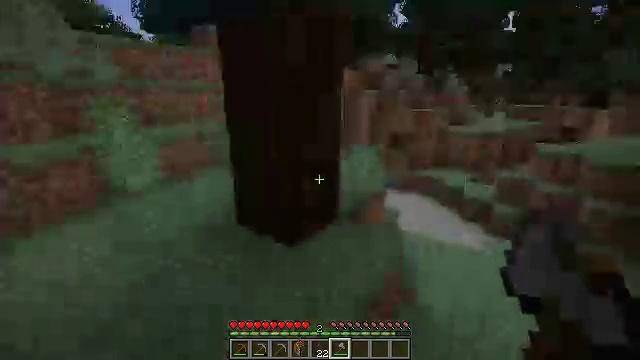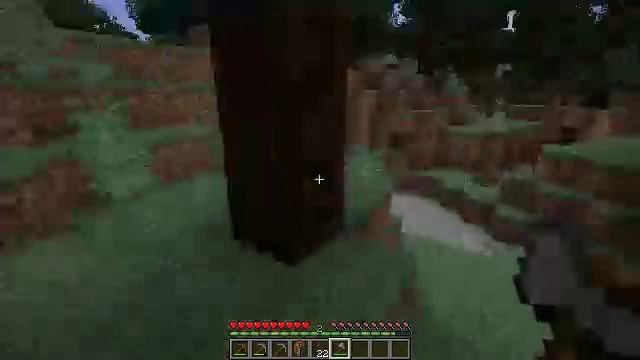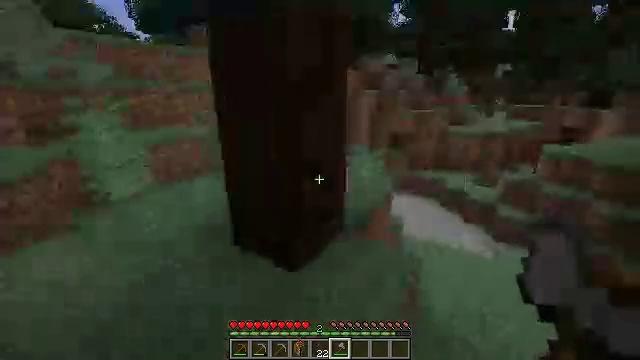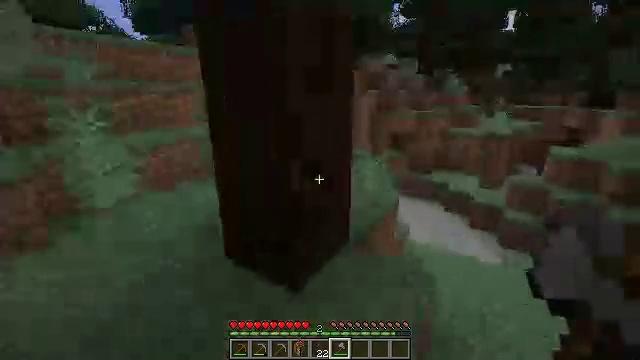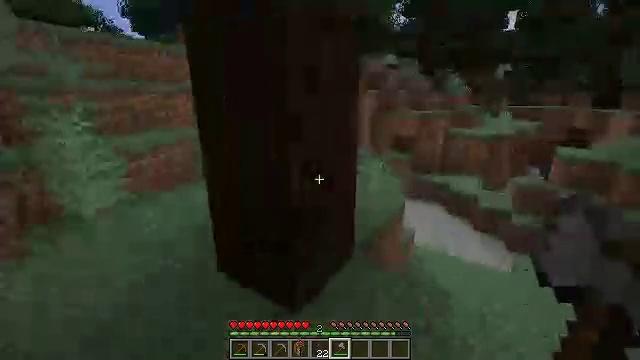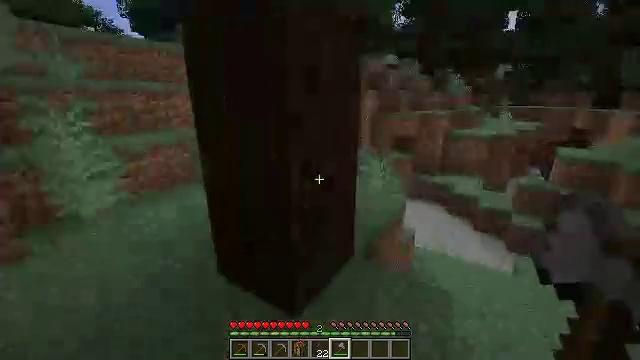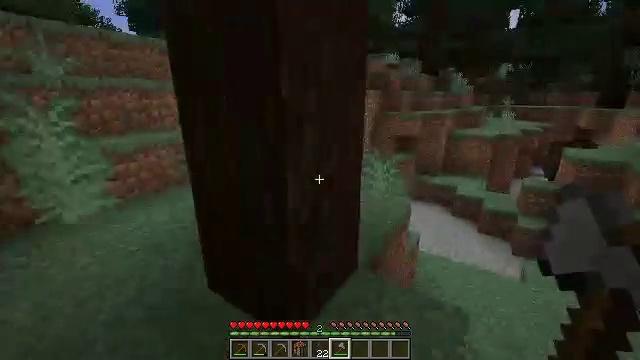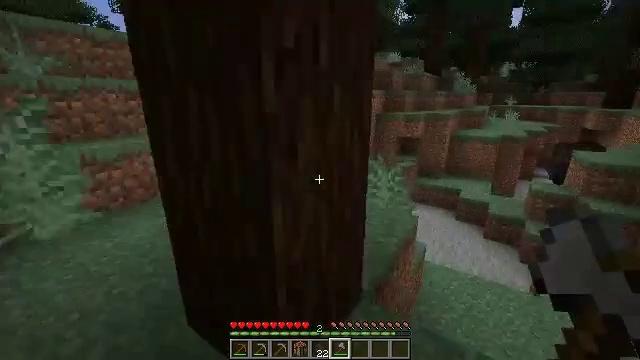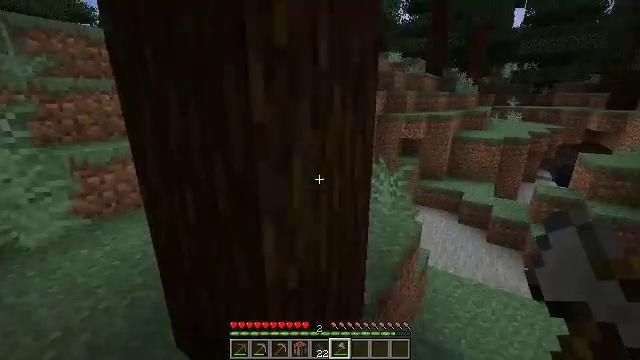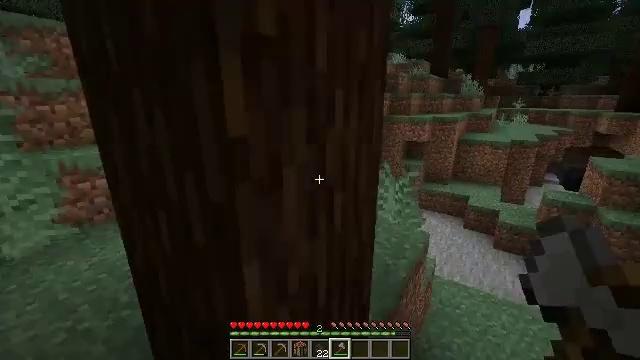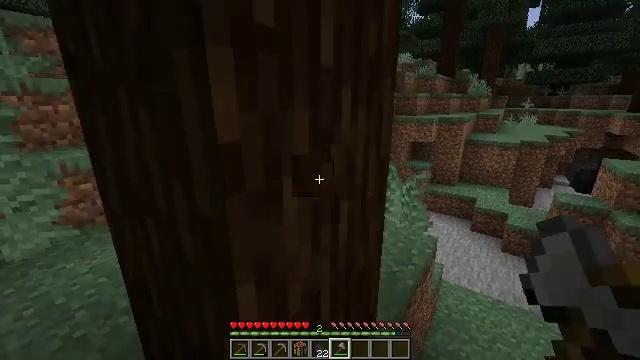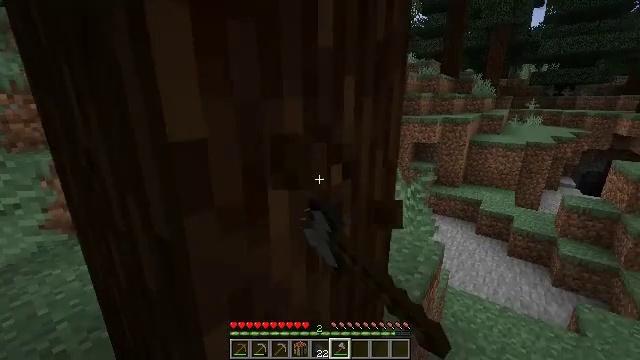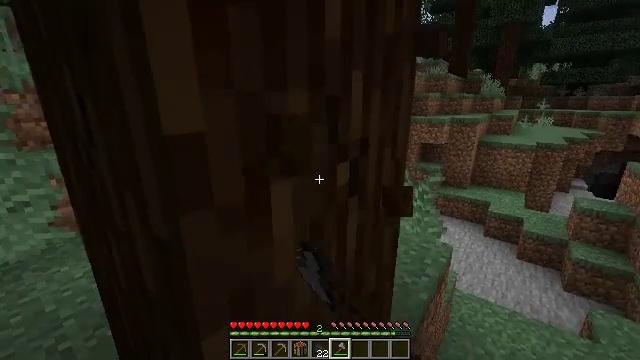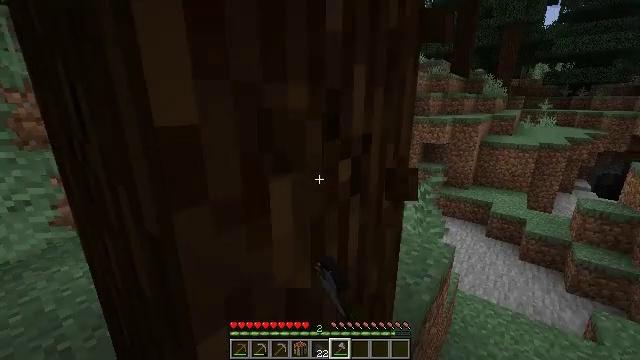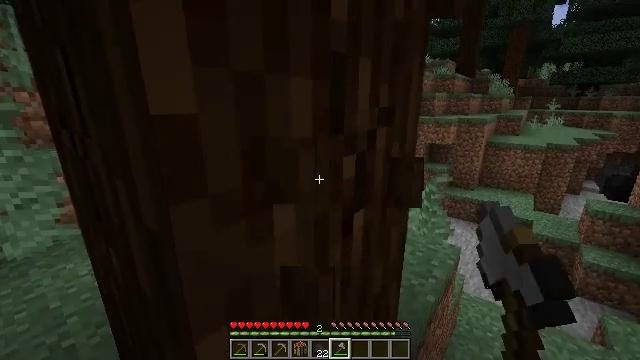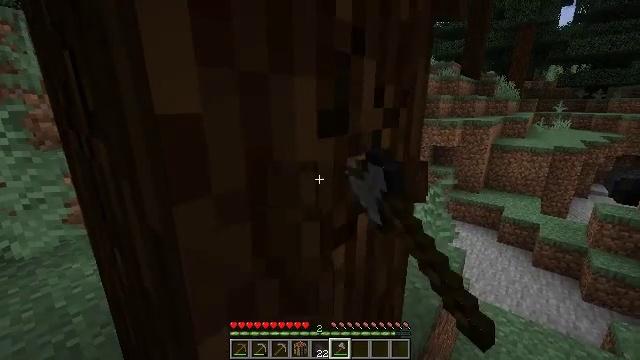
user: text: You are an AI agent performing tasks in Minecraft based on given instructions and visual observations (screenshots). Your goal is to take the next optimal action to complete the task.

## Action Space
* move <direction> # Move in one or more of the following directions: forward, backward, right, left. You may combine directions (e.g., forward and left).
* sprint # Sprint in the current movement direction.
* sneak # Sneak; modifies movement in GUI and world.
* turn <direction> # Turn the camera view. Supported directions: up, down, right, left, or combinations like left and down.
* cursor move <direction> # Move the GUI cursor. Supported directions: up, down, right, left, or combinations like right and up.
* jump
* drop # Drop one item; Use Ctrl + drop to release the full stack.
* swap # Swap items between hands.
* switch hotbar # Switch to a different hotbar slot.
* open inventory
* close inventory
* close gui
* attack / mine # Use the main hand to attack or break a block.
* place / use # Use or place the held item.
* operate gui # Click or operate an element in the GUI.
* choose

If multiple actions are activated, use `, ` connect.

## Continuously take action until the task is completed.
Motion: motion action
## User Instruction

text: Harvest the spruce log from a tree trunk.
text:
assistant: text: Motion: move forward
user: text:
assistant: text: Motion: move forward
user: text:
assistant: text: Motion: move forward
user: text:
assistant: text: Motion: move forward
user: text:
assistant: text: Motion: move forward
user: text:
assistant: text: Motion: move forward
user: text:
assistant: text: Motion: move forward
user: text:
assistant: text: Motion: move forward
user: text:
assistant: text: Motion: move forward
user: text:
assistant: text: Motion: turn left, attack / mine
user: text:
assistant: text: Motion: attack / mine
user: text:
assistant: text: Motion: turn left, attack / mine
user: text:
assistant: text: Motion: attack / mine
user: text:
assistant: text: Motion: attack / mine
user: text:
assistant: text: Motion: attack / mine
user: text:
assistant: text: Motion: attack / mine
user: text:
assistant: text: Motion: attack / mine
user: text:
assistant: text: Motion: attack / mine
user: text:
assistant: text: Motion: attack / mine
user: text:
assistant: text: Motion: attack / mine
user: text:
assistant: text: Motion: attack / mine
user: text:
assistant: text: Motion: attack / mine
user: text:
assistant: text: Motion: attack / mine
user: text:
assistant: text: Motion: attack / mine
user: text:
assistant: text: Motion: attack / mine
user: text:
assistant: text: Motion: attack / mine
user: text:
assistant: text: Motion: attack / mine
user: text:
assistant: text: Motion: attack / mine
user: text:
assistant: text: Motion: attack / mine
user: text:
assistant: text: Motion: attack / mine